Question: I would like to make the handle of my slider scale to give a visual que of the range of the slider (like the scrollbar in most browsers for example).
Did a bit of googling and the answer seems to be to modify the .ui-slider-handle class.
I have done this and the handle now runs way off the end:

This is the code I am using to set up the slider:
'''
var range = 2 + Math.floor(Math.random() * 10);
$('#slider').slider({max: range});
$('.ui-slider-handle').width($('#slider').width() / range);
'''
Also here is a link to live example: <URL>
It's as if the library is assuming the old width of the slider, does anyone have any suggestions to accomplish what I want? I'd rather avoid having to hack the jquery ui core library.
Thanks in advance
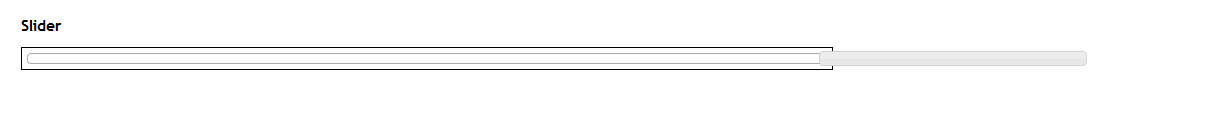
Answer: The problem is in the core of the slider. To move it jQueryUI changes its "left" style from 0% to 100%. The original slide also goes beyond the end, but you dont notice because its a narrow one. Doing it wider you really start to notice that it starts growing begining at 100% of left...
As you can read here: <URL> , there is no built-in solution.
But they point to a solution that:
Here: <URL>
More info on the subject:
<URL>